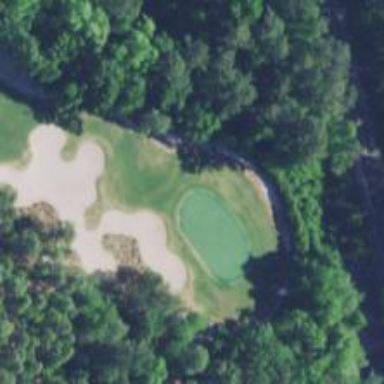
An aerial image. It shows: Sandy area is golf bunker.